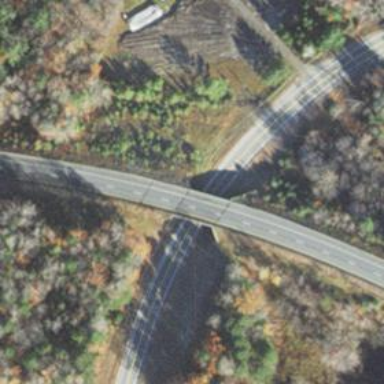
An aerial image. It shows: Asphalt bridge on motorway.